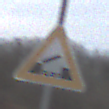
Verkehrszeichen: BeweglicheBruecke
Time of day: MorningAfternoon
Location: Outdoor (Suburban)
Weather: Overcast
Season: NotSpecified
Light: Natural